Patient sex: M
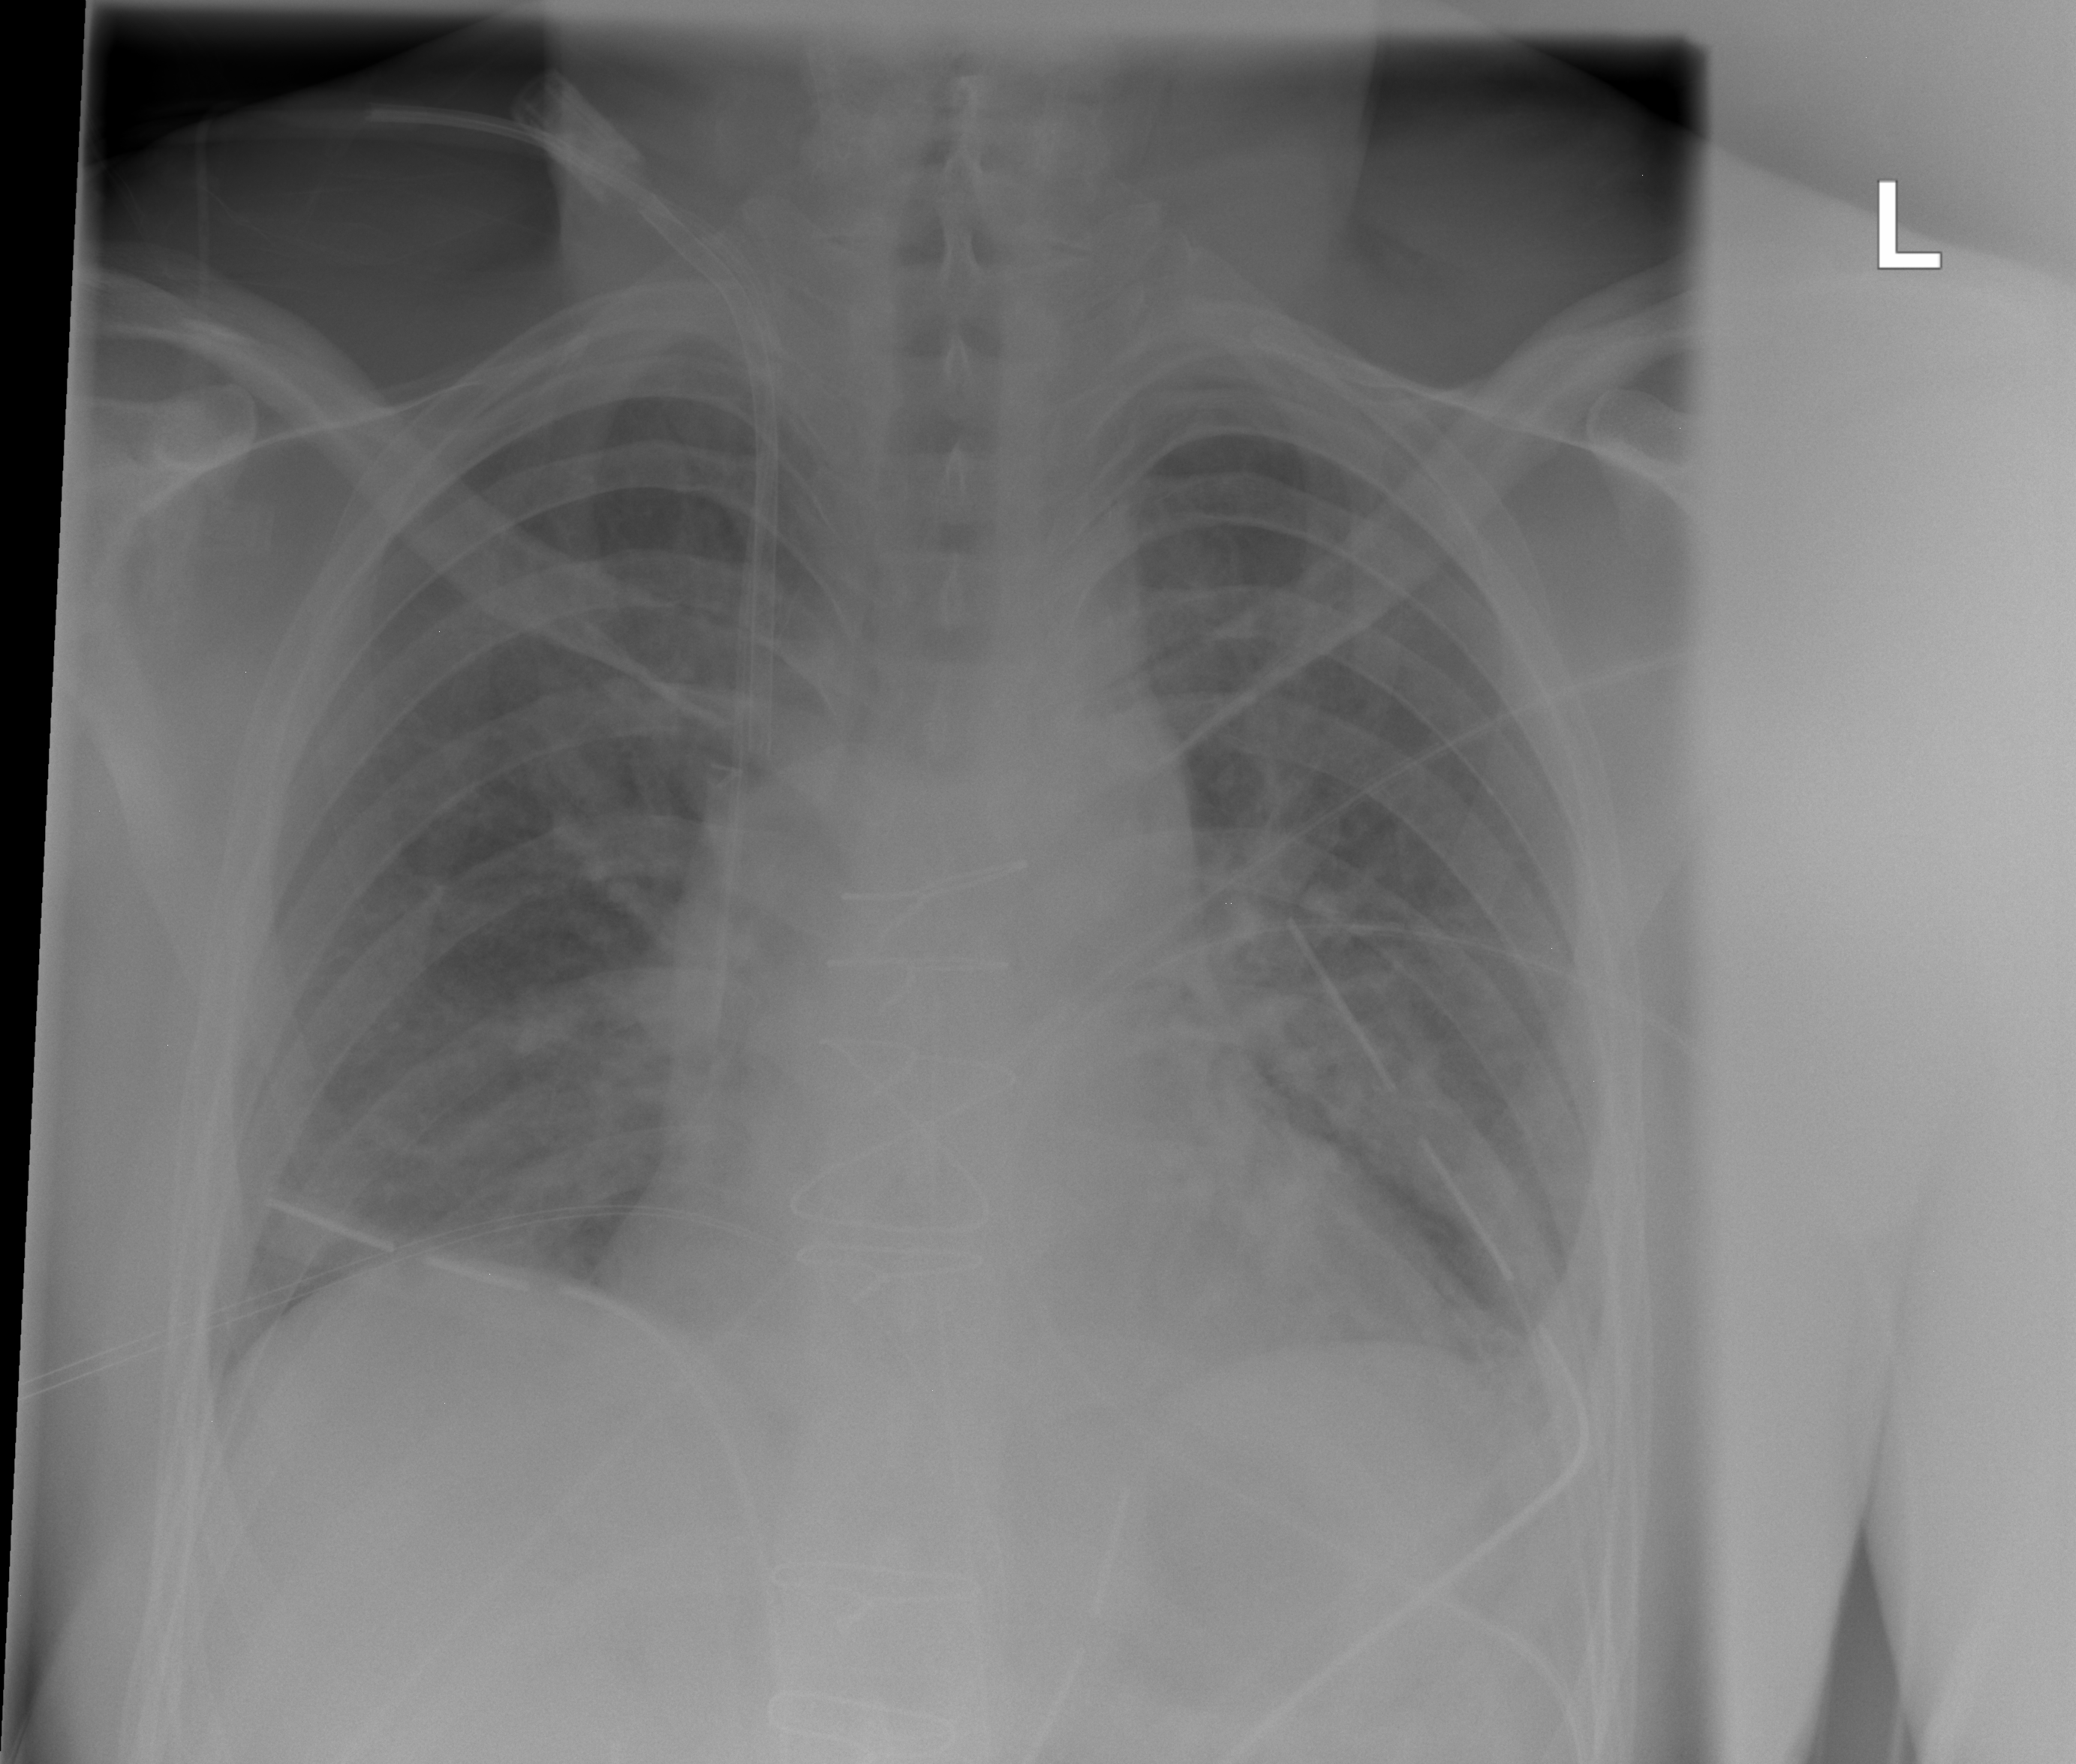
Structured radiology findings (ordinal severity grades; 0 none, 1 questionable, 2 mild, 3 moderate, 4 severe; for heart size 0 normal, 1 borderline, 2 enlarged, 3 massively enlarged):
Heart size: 2
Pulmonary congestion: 2
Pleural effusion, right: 0
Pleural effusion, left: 2
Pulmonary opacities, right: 2
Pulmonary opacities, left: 2
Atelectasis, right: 2
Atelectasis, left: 2